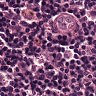
Metastatic tissue present: no